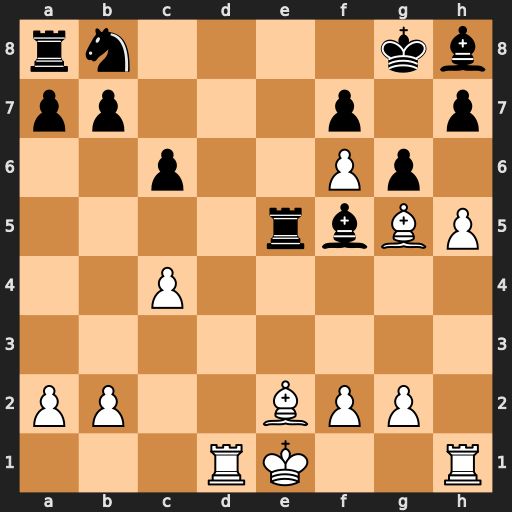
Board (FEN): rn4kb/pp3p1p/2p2Pp1/4rbBP/2P5/8/PP2BPP1/3RK2R
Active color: w
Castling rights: K
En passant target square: -
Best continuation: Rd8+ Re8 Rxe8#